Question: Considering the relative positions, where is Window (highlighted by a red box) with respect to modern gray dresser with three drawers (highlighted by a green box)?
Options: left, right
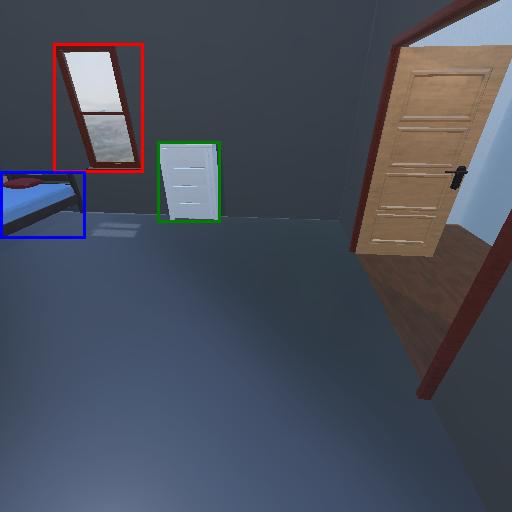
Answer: left